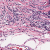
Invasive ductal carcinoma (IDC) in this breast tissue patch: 0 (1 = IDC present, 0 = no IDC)